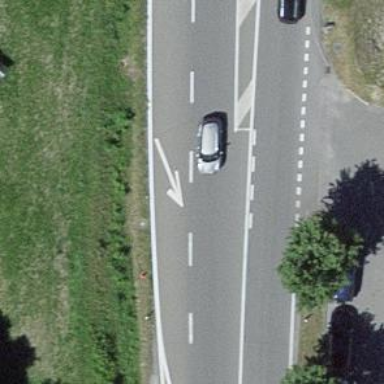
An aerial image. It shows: Secondary road with asphalt surface.